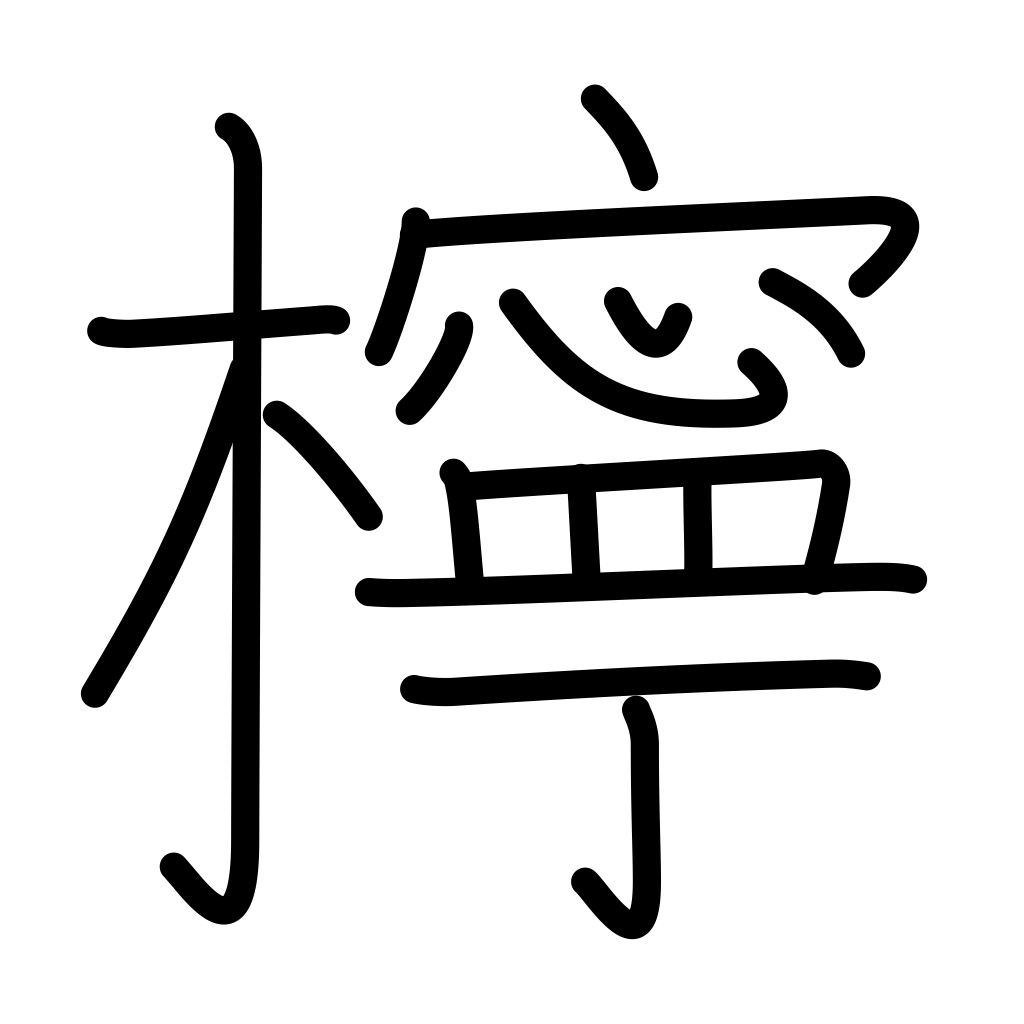
Meaning: lemon tree